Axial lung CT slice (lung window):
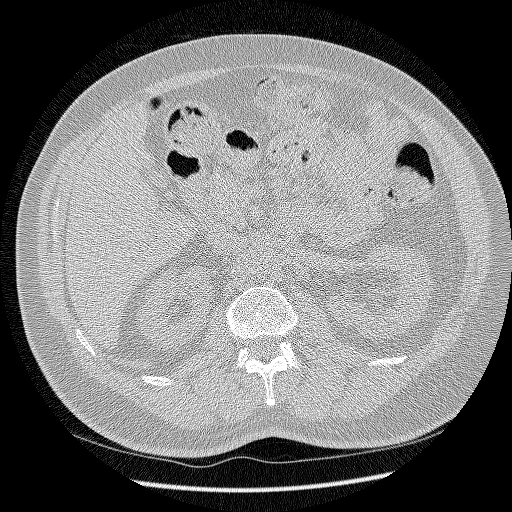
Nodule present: no